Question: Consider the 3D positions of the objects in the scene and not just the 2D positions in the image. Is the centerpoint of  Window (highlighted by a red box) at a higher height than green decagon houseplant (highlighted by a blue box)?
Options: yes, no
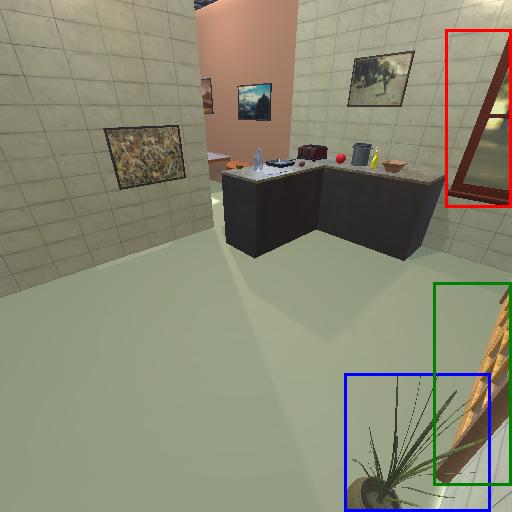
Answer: yes